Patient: sex F, age 61
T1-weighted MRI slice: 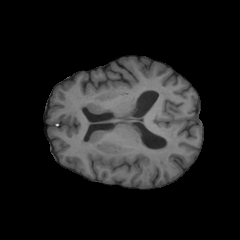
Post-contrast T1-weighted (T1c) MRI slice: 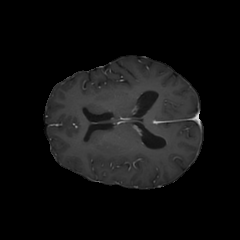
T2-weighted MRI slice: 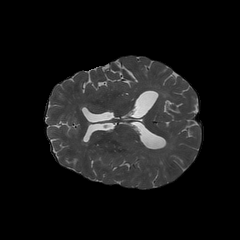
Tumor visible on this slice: no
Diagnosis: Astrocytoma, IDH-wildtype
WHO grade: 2